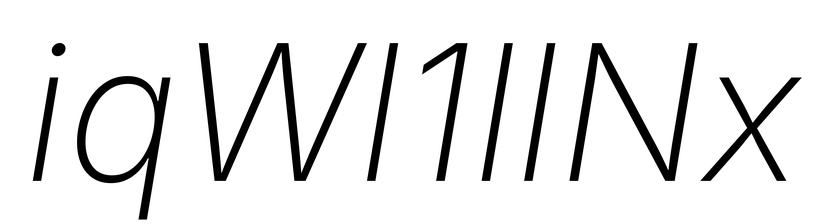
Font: Inter-Italic_ExtraLight_Italic